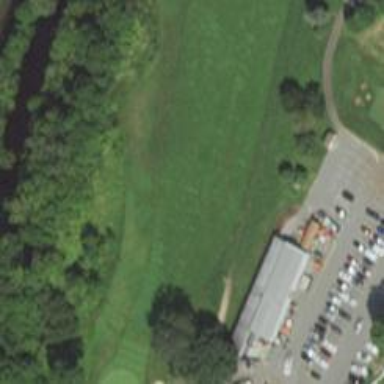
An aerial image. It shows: View of golf hole.